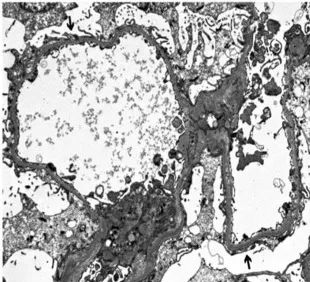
The younger brother at age 8 (D) Representative TEM showed diffuse foot process effacement of the podocyte (arrow), partial irregularity of the glomerular basement membrane, foam cells, and no subendothelial and mesangial dense deposits (Scale bar: 1 mum).
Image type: pathology (methenamine_silver)